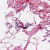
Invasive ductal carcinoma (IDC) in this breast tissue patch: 0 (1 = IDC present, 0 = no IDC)